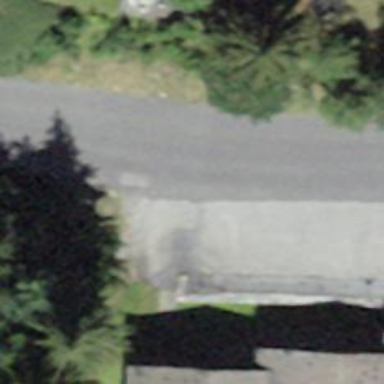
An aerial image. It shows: Bus stop with platform for public transport.